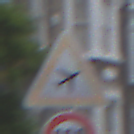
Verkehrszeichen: FlugbetriebLinks
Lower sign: Geschwindigkeit100
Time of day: MorningAfternoon
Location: Outdoor (Urban)
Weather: Overcast
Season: NotSpecified
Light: Natural